Field crop: maize
Growth stage: 2
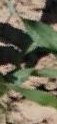
Species: maize